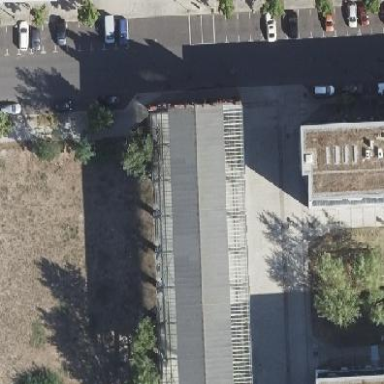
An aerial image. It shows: View of roof of building.